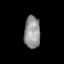
Tissue: skin
Cell type: Epithelial cells
Senescence score: 0.2435
Nuclear area (px): 504
Mean DAPI intensity: 147.597